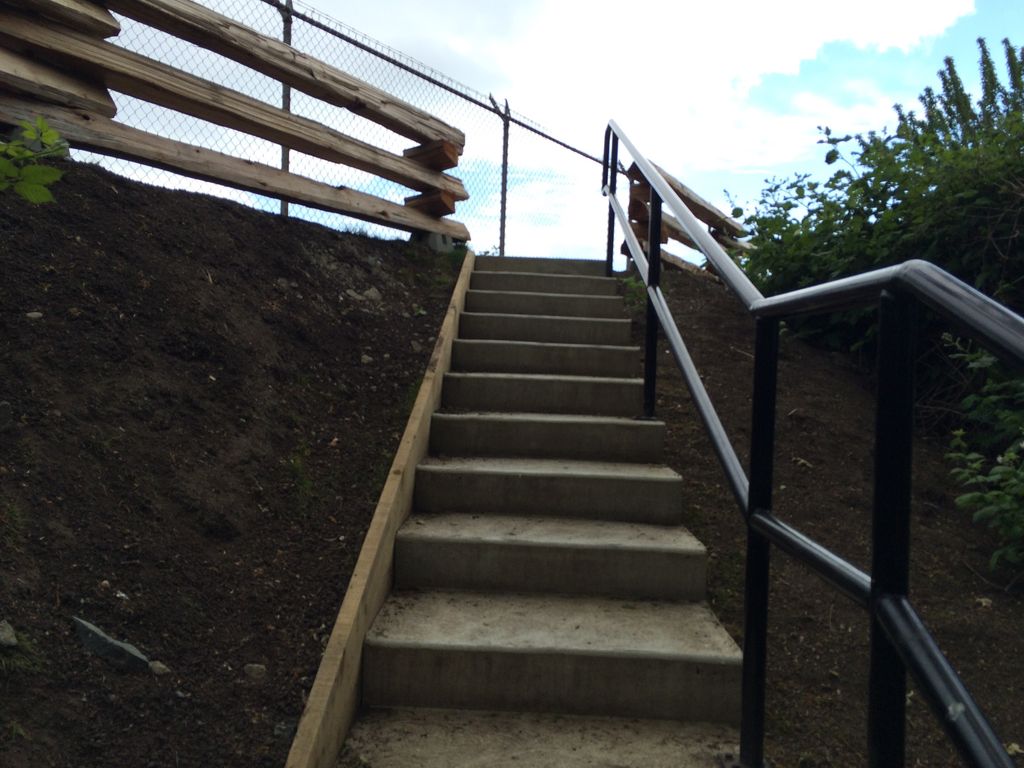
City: victoria